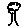
Label: tree